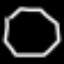
Label: octagon